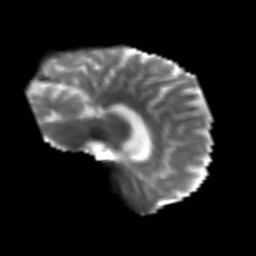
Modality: T2w
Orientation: sagittal
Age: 56
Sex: male
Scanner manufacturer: siemens
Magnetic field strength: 3 T
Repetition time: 3.2 s
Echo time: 0.081 s